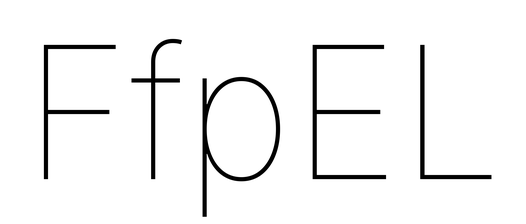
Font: Inter_Thin